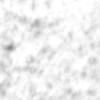
Label: no_change